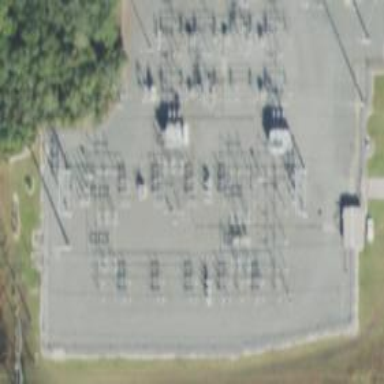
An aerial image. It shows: Switch for power supply.